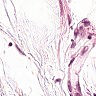
Metastatic tissue present: no